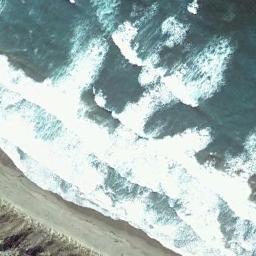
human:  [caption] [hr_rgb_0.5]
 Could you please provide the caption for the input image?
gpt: There are huge ripples on the sea .

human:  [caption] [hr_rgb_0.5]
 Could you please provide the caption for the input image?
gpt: The beach with white sand and the color of the seawater is blue .

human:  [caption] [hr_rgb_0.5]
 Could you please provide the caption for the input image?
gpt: There are white waves near the beach .

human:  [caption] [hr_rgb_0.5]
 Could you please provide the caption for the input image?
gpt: The green oceans and beaches and mountains .

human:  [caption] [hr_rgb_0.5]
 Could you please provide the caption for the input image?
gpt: The waves are heavy around the beach .